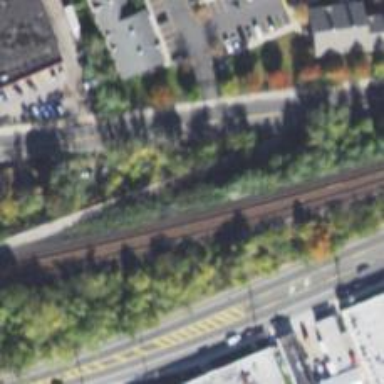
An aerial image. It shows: Electrified rail railway.